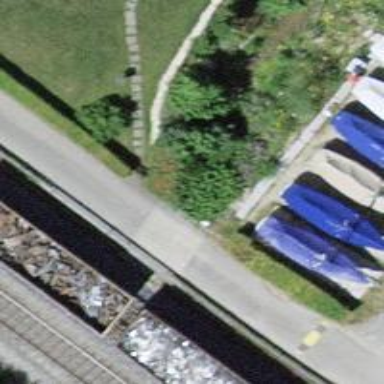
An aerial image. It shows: Culvert tunnel under ditch.